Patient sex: M
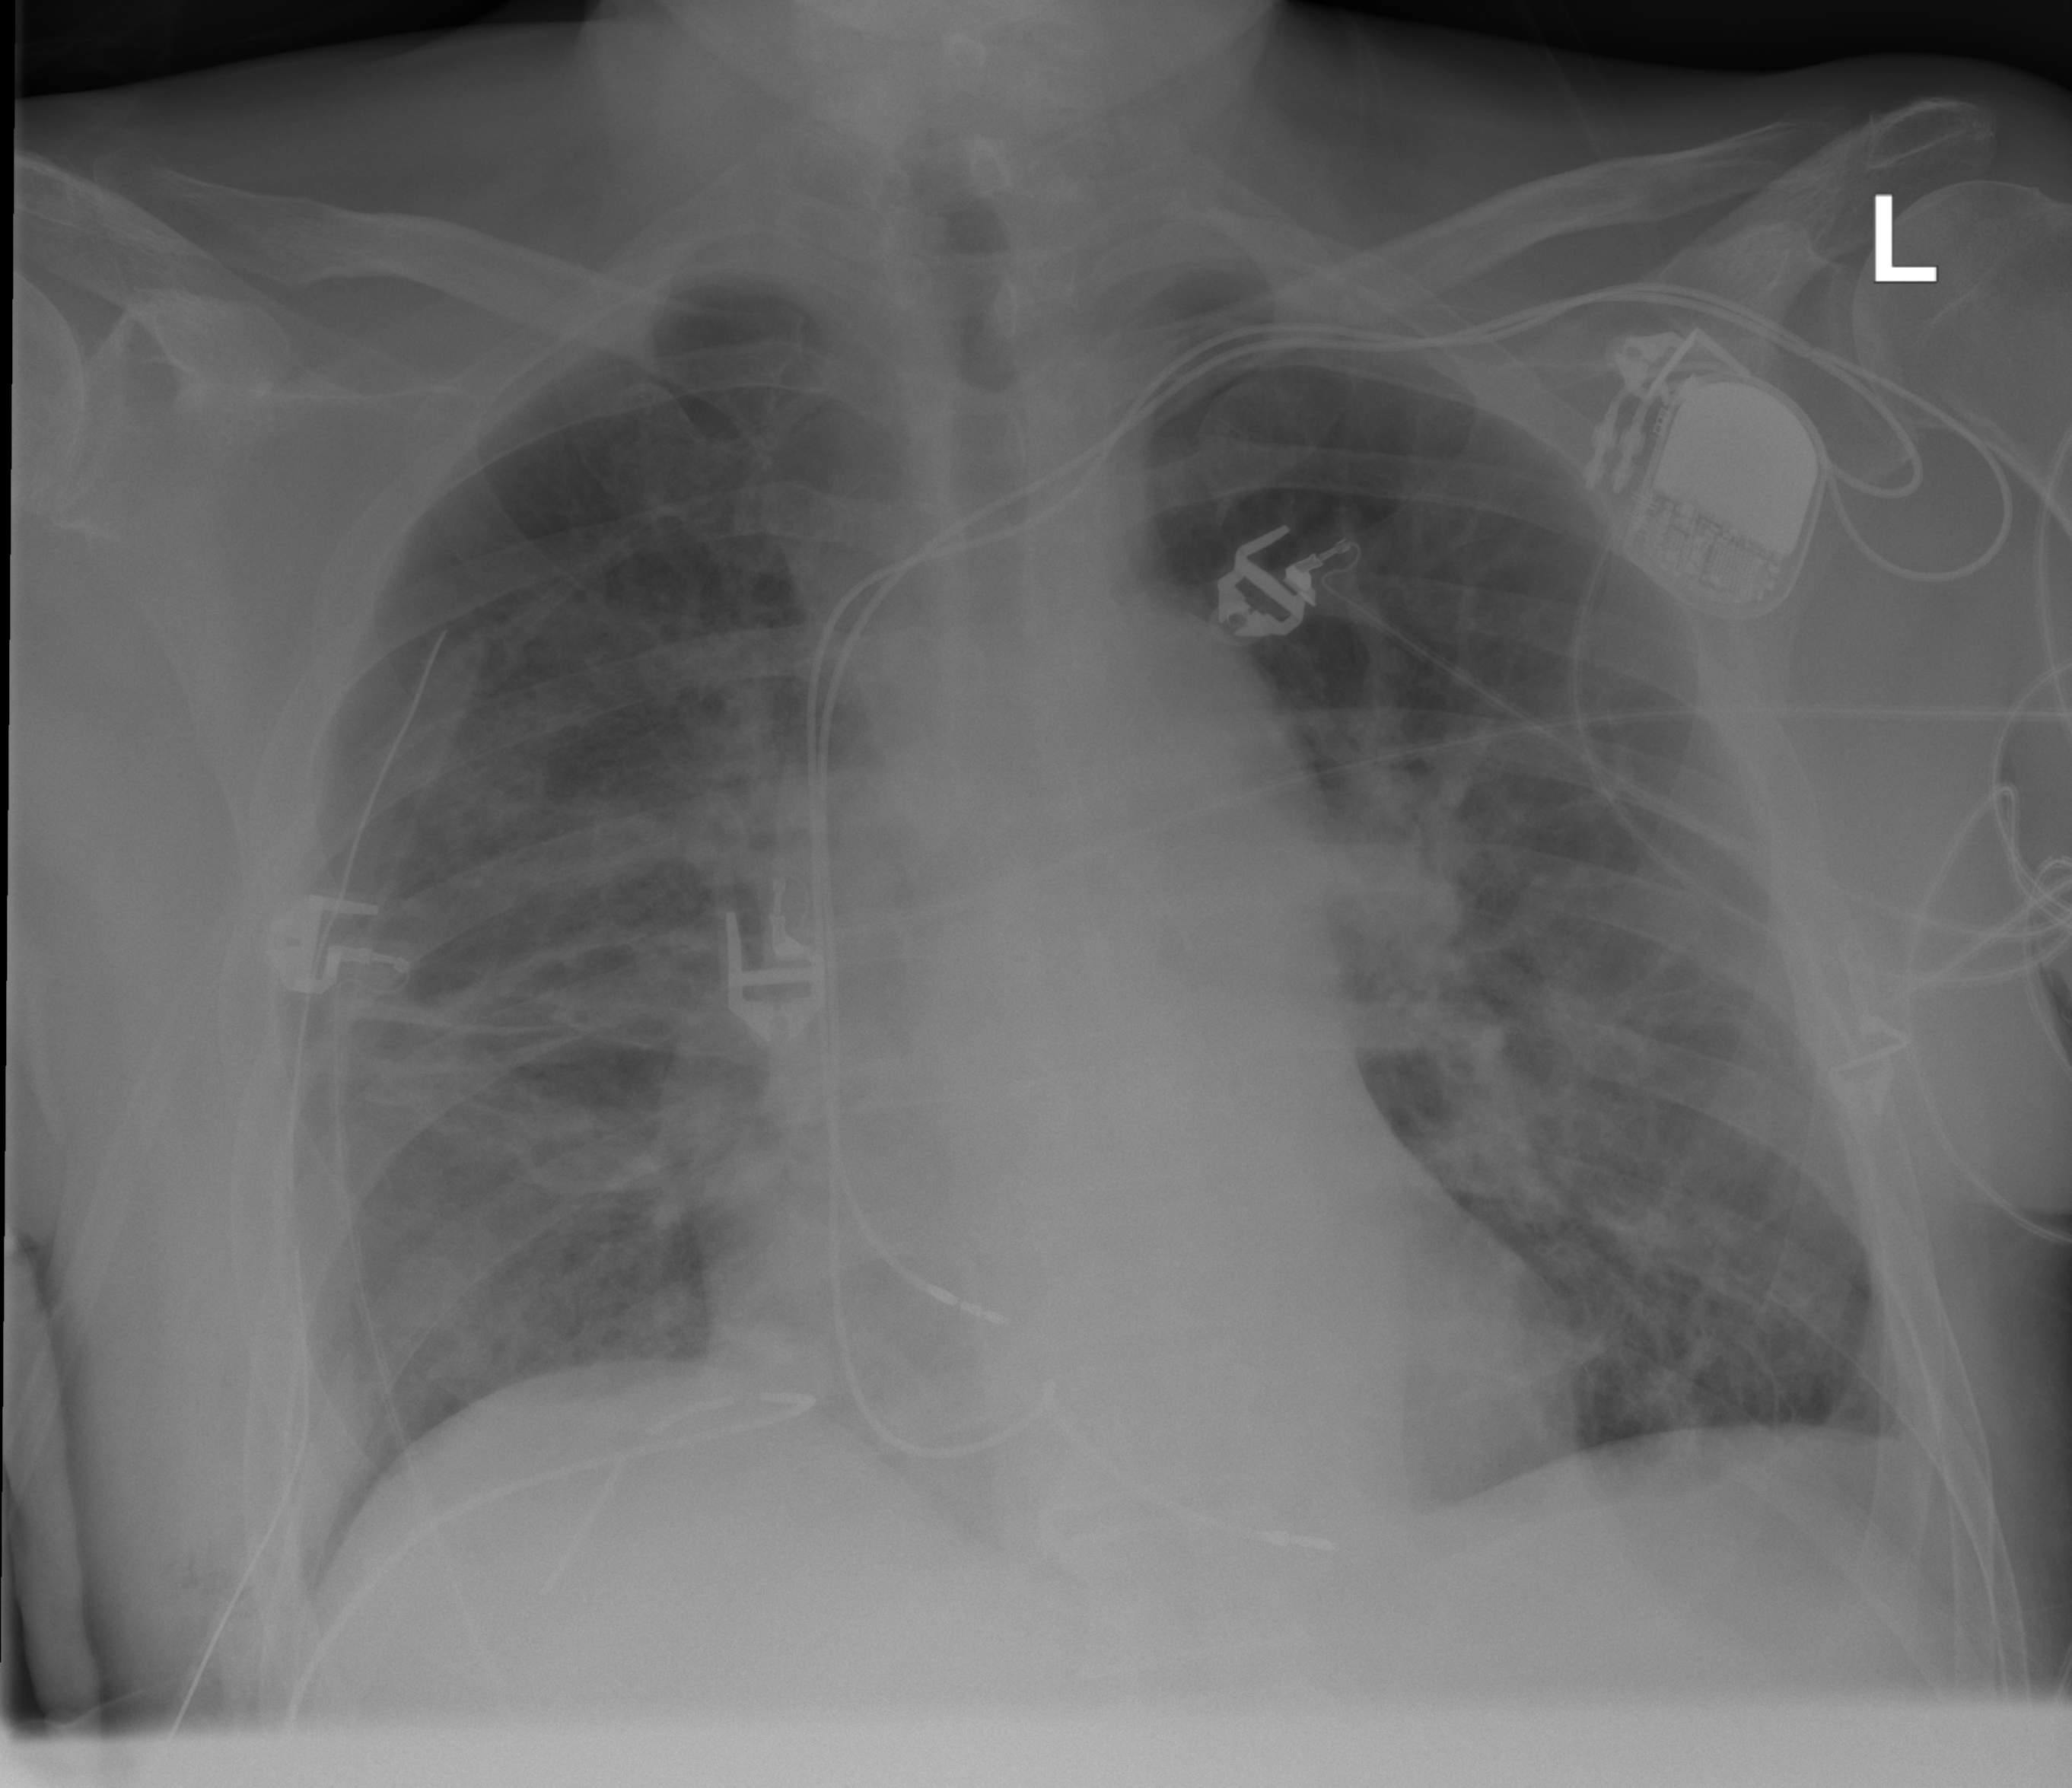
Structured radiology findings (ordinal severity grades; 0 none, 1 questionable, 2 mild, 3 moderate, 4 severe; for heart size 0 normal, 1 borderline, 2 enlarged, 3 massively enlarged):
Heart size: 0
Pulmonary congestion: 2
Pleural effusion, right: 0
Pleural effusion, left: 1
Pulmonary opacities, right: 1
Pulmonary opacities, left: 0
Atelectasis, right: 2
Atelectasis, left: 2